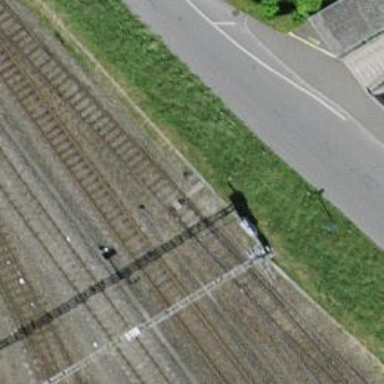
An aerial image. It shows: Single-track electrified railway siding with contact line.